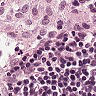
Metastatic tissue present: no